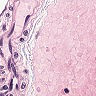
Metastatic tissue present: no